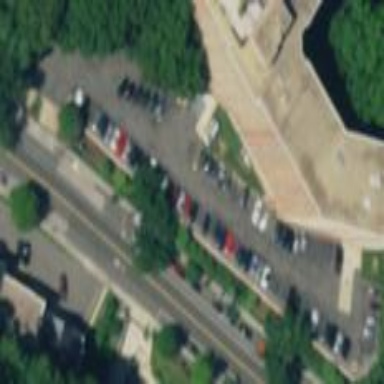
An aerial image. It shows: Parking area with surface.